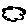
Label: cloud